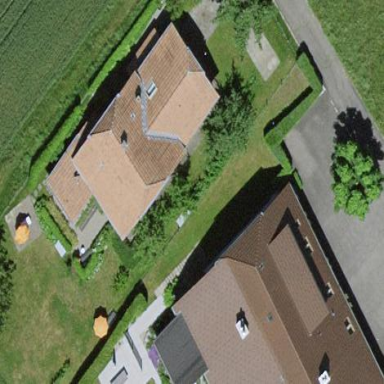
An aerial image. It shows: Residential building.